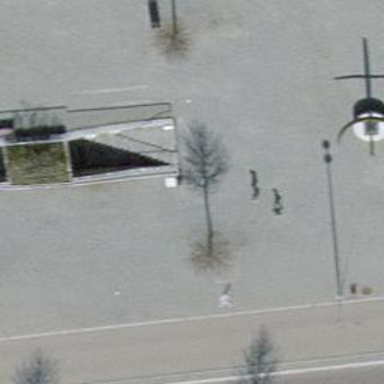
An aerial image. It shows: Set of steps on the road.